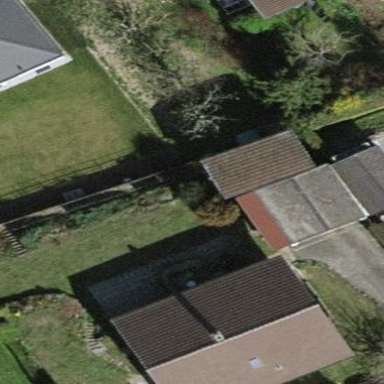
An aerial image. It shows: Garage.